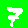
Digit: 7